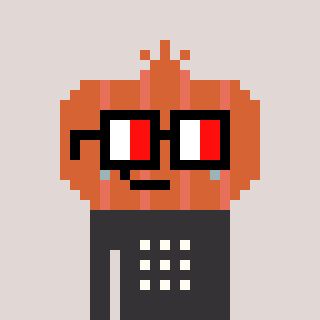
a pixel art character with square glasses with black frames and red eyes, a onion-shaped head and a grayscale-colored body on a warm background